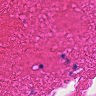
Metastatic tissue present: no